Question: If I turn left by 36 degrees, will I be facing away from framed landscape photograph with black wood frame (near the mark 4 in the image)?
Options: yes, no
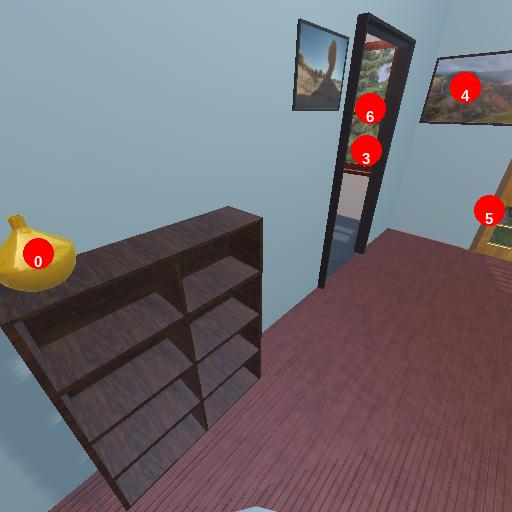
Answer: yes